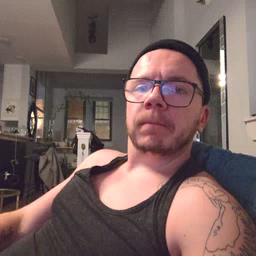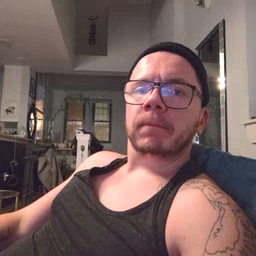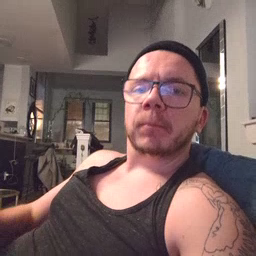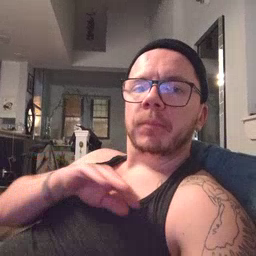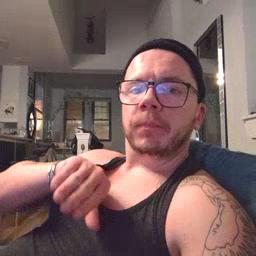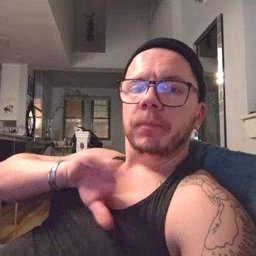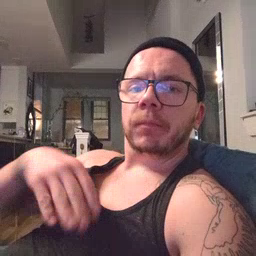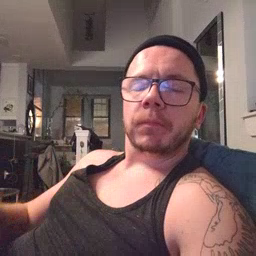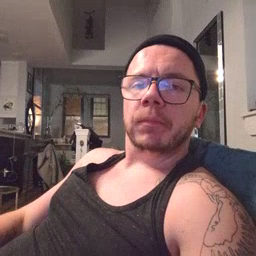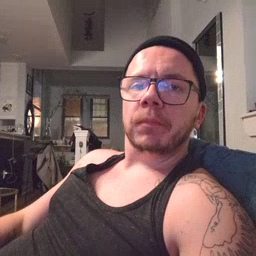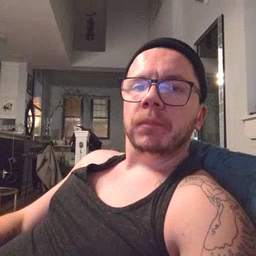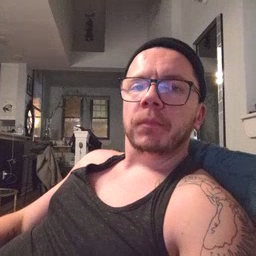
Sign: pool